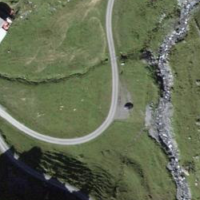
EUNIS habitat code: 23
Species observed at this site:
Parnassia palustris